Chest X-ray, AP view. Patient: 26 years old, sex F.
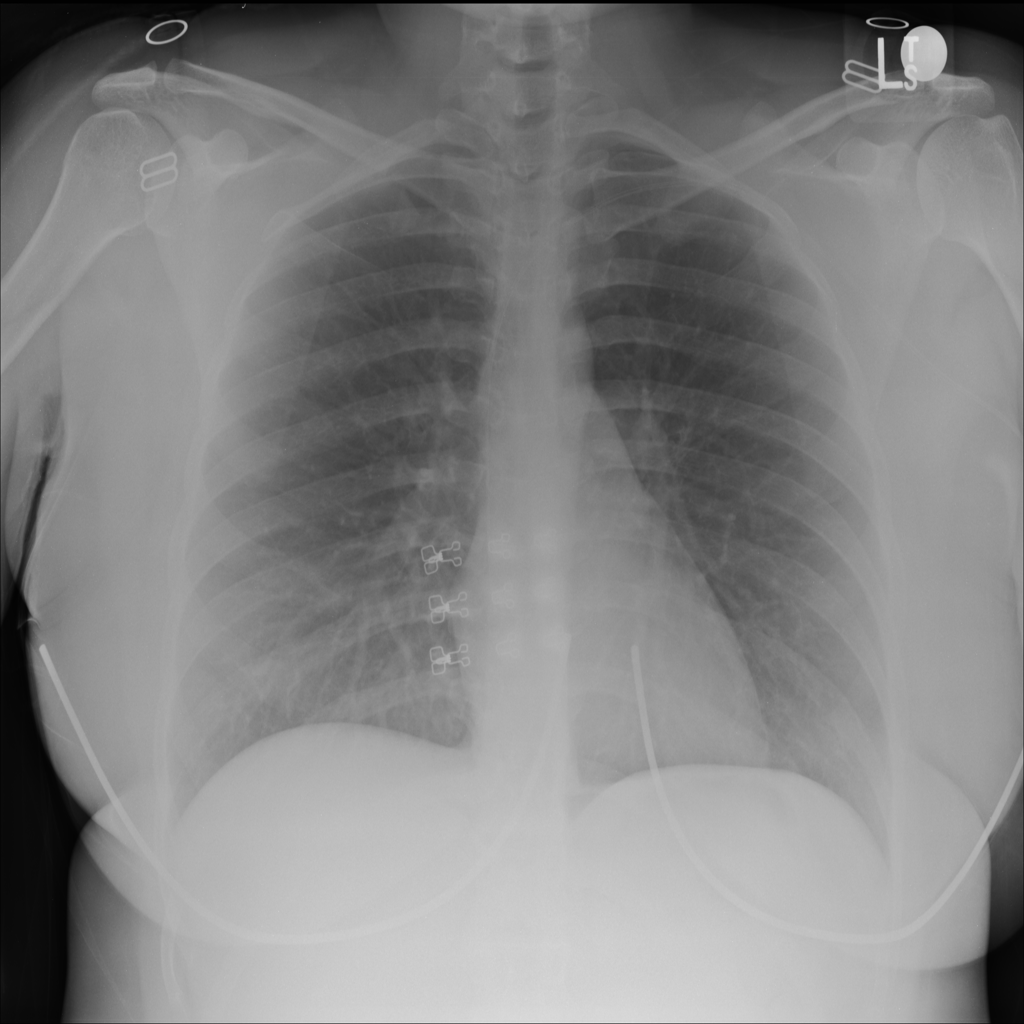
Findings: No Finding